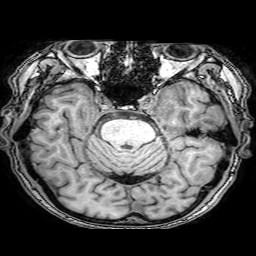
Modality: T1w
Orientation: coronal
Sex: male
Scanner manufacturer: philips
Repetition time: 0.008227 s
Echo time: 0.00379 s